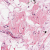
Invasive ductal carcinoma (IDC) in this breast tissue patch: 0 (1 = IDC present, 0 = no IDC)